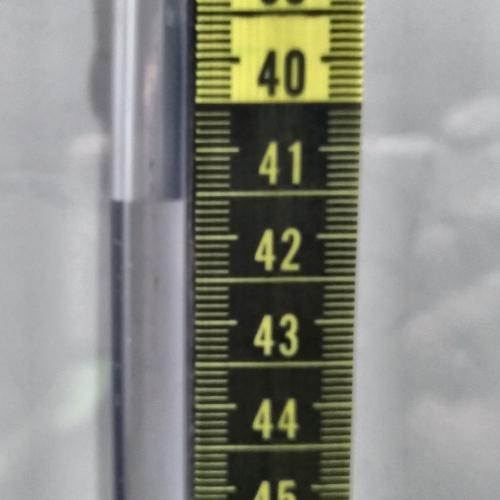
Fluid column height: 41.6 cm